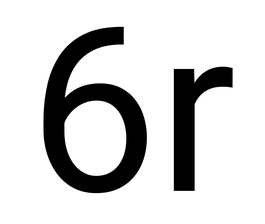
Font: Roboto_Regular